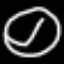
Label: clock